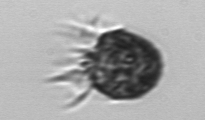
Label: Ciliophora